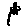
Label: flower